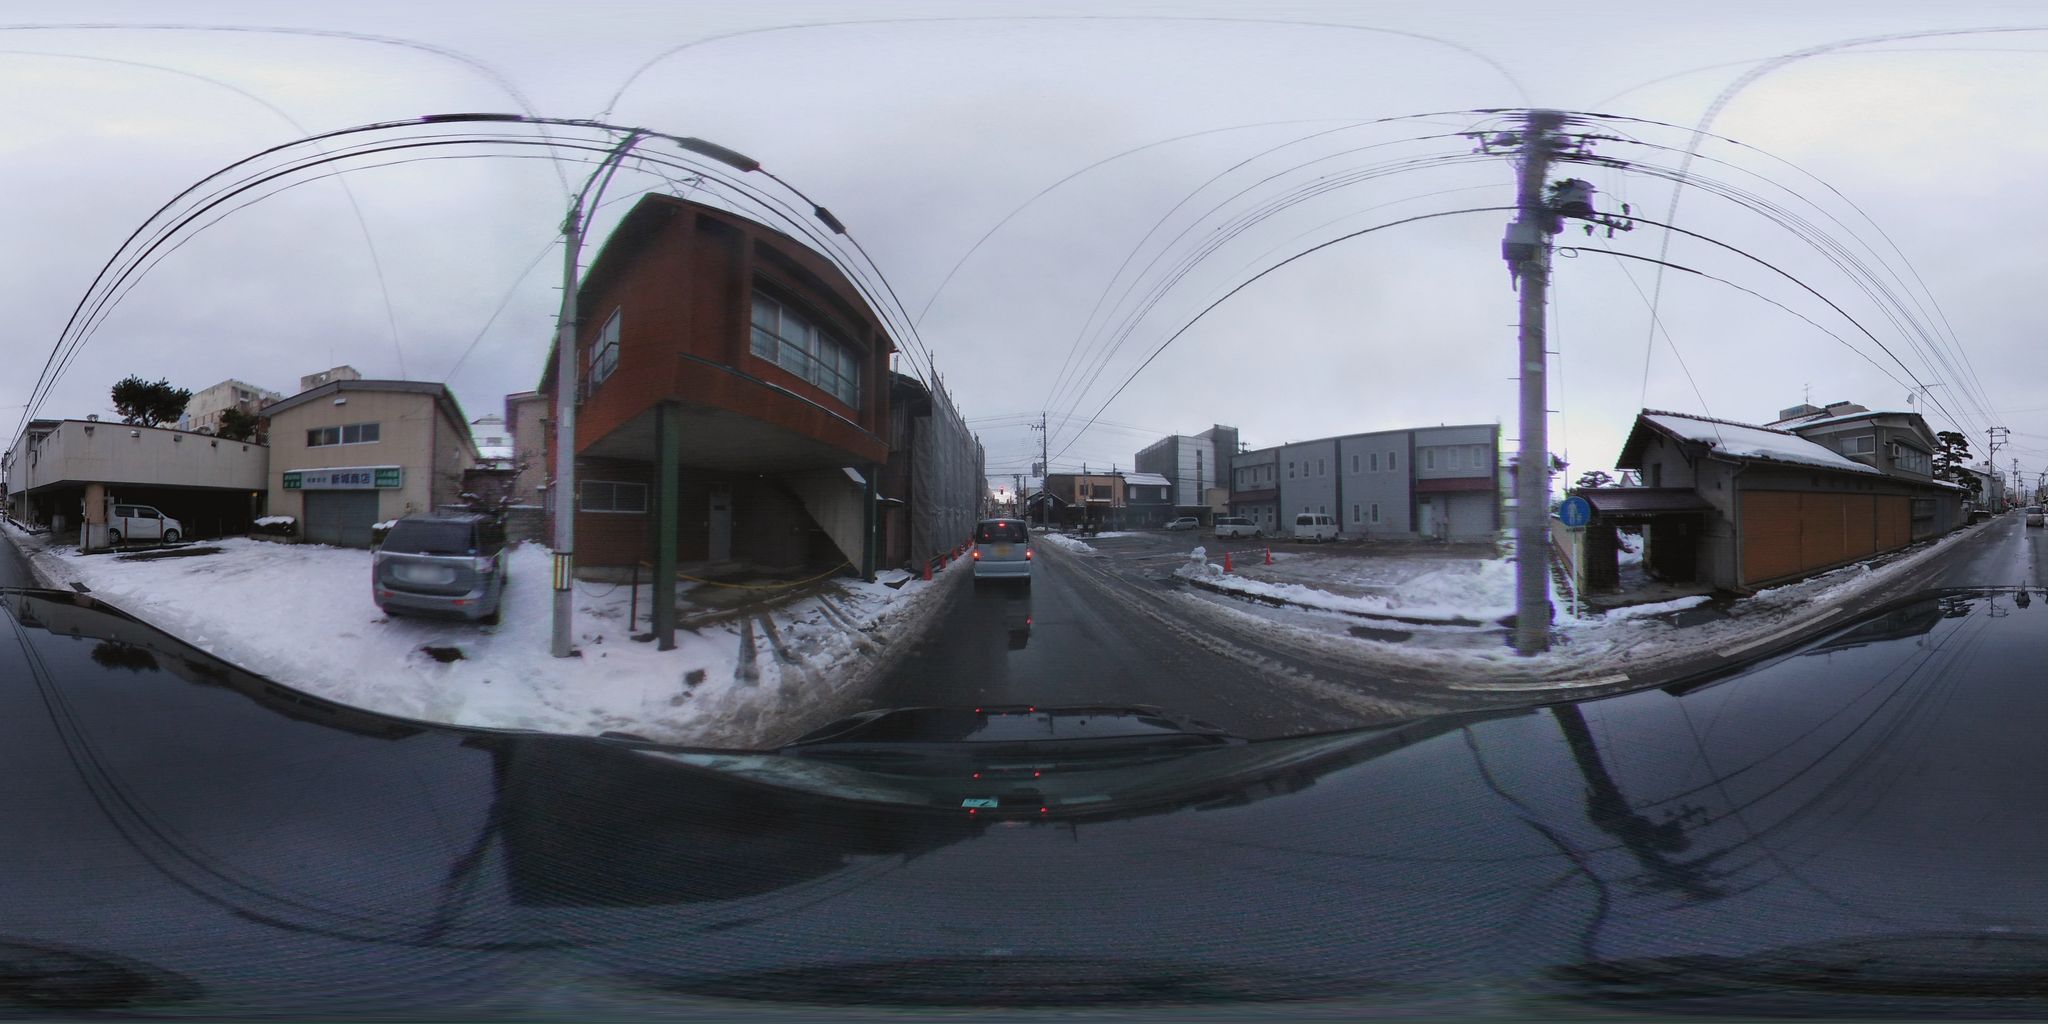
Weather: snowy
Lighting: day
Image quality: slightly poor
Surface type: driving surface
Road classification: unclassified
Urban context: urban centre
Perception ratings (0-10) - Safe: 3.82, Lively: 0.63, Beautiful: 0.7, Boring: 1.98, Depressing: 4.57, Wealthy: 2.06